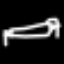
Label: bed